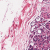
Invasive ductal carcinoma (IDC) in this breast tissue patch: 0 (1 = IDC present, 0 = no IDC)